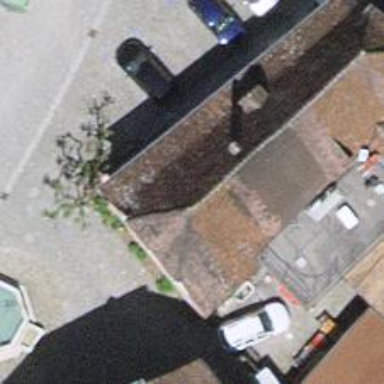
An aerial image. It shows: Restaurant located within hotel.